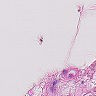
Metastatic tissue present: no